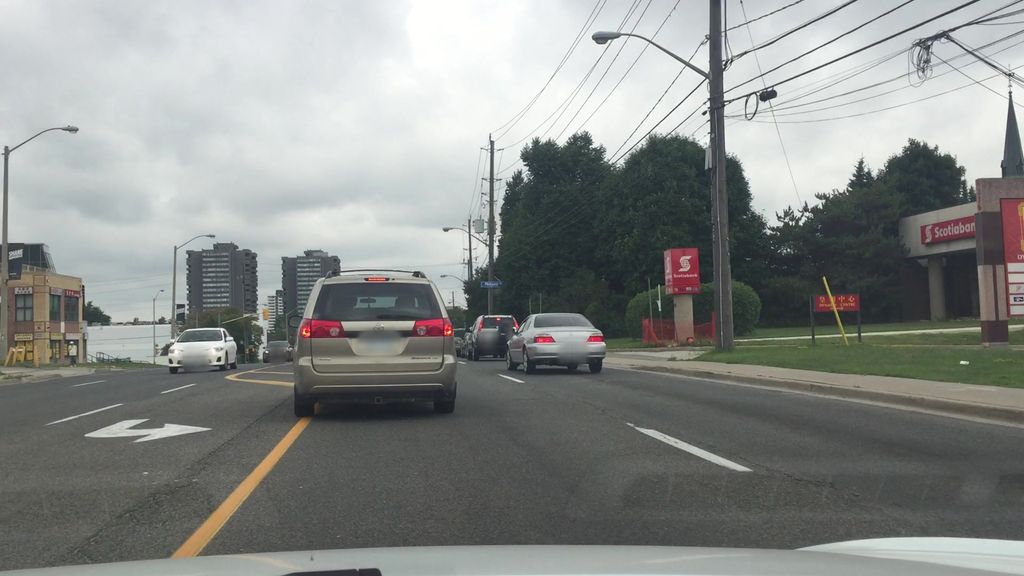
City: toronto